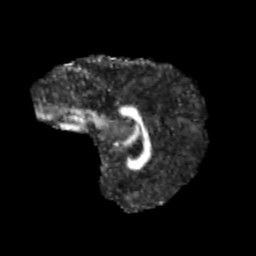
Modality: FA
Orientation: sagittal
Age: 13
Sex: male
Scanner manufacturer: siemens
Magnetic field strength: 3 T
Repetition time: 3.8 s
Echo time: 0.07 s